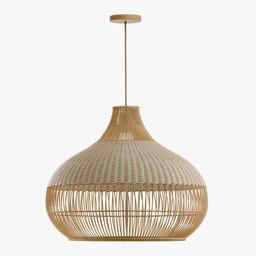
Label: lighting